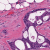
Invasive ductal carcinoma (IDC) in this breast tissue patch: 1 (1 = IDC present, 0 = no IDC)